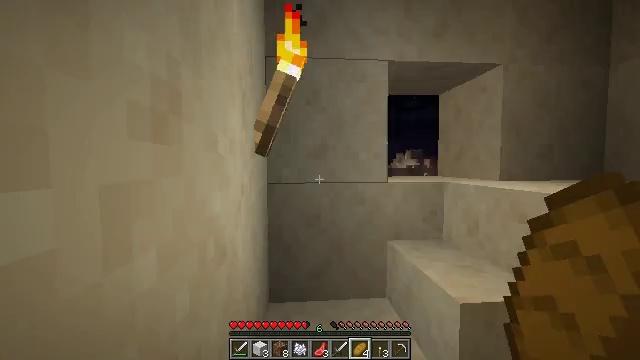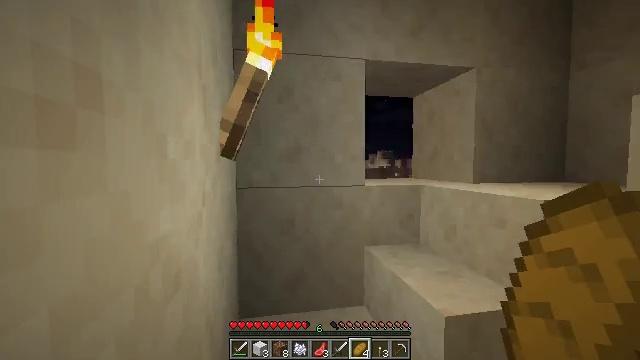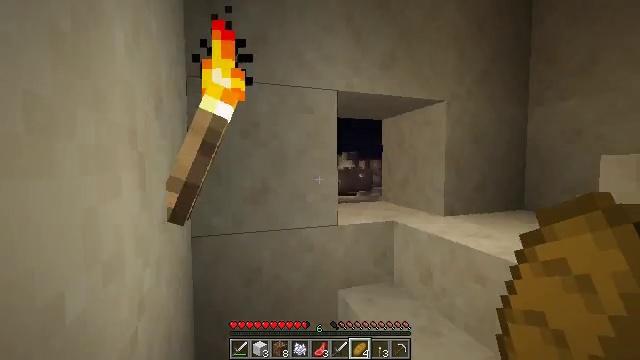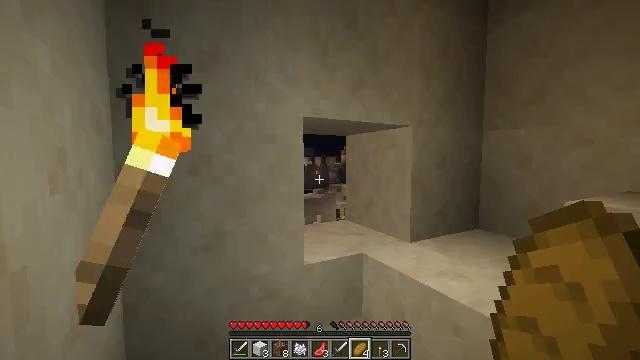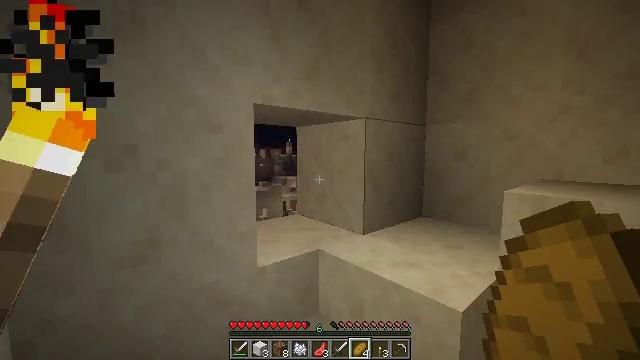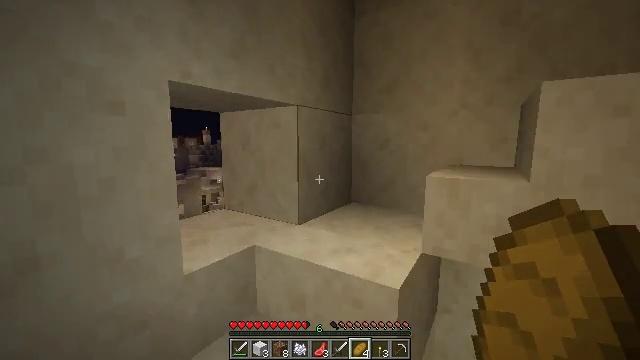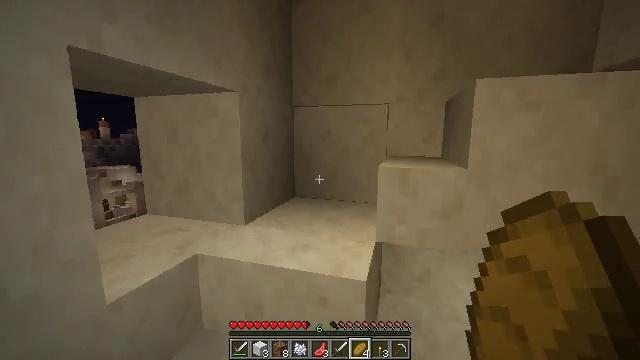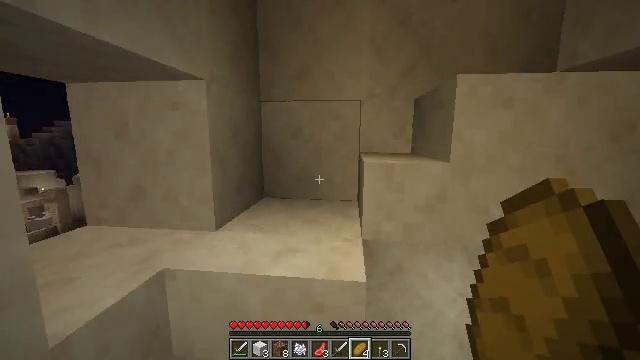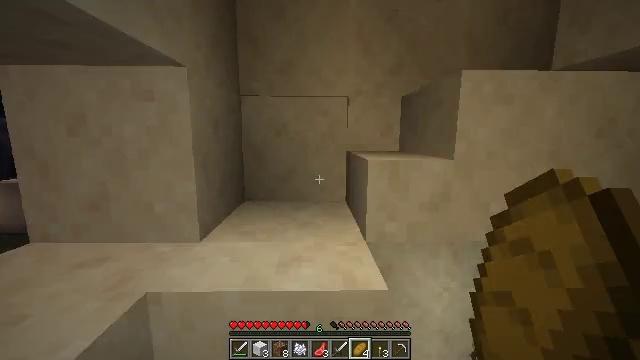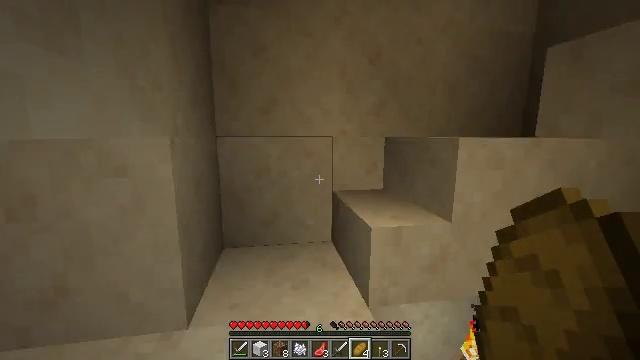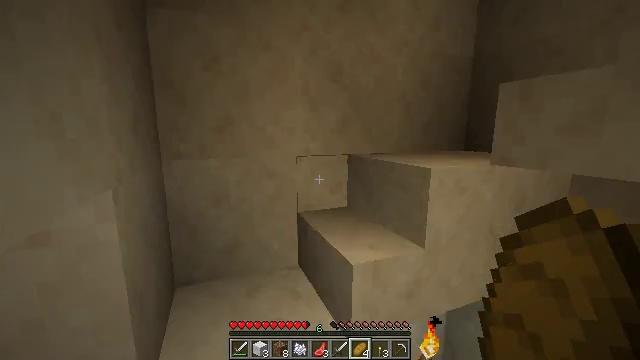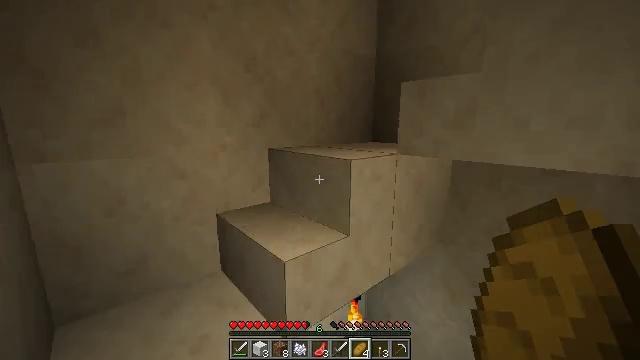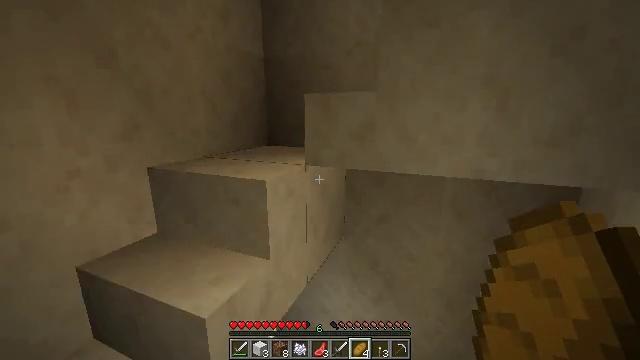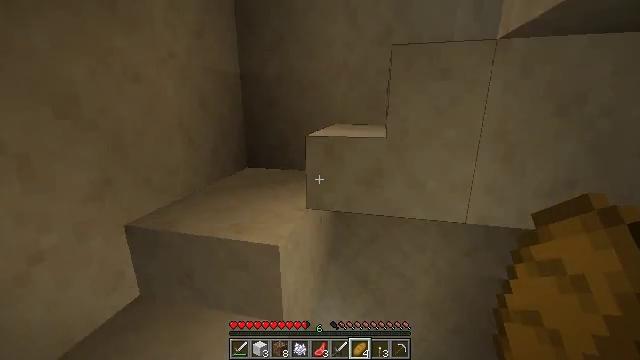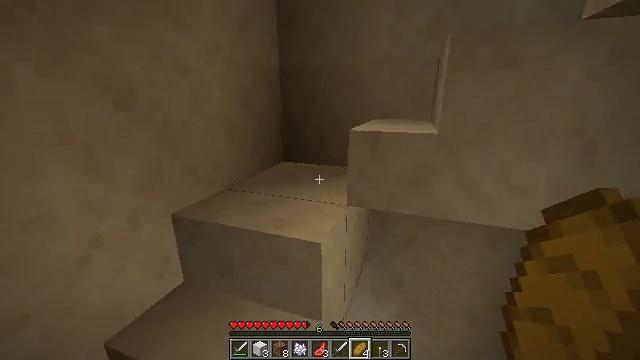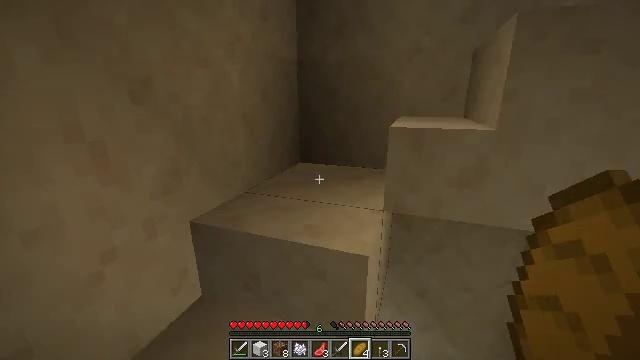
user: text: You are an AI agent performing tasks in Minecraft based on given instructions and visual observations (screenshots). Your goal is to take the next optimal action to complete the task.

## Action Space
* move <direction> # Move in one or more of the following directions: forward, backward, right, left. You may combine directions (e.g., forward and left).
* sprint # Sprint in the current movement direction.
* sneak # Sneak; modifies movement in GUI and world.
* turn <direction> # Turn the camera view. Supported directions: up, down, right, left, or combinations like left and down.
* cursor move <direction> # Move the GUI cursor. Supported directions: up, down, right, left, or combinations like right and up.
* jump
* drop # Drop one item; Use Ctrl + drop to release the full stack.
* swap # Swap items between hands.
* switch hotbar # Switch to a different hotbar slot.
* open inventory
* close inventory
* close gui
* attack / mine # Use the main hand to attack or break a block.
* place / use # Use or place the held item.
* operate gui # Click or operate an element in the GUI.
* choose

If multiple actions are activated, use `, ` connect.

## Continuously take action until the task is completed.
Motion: motion action
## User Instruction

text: Gather the green bed.
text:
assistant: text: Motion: move forward and move left, turn right
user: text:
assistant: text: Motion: move forward and move left, turn right
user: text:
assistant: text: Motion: move forward and move left, turn right
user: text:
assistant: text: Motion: move forward and move left, turn right and down
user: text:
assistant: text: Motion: move forward and move left, turn right and down
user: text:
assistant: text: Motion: move forward and move left, turn right and down
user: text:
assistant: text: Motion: move forward and move left, turn right
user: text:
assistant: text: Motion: move forward and move left, turn right
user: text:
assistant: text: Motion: move forward and move left, turn right
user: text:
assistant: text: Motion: move forward and move left, turn right
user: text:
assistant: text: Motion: move forward and move left, turn right and down
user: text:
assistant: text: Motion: move forward and move left, turn right and down
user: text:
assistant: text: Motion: move forward and move left, turn right and down
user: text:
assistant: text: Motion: move forward and move left, turn left and down
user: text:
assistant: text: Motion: move forward and move left
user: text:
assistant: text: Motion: move forward and move left
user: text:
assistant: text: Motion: move forward and move left
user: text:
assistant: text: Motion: move forward and move left
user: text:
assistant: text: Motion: move forward and move left
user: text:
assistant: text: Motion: move forward and move left, turn right and up
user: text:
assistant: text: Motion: move forward and move left, turn right and up
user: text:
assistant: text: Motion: move forward and move left, turn right
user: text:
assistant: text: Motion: move forward and move left, turn right
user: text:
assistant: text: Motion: move forward and move left
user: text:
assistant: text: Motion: move forward and move left
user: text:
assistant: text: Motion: move forward and move left
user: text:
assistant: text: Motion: move forward and move left
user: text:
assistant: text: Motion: move forward and move left, turn right
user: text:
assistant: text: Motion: move forward and move left, turn right and up
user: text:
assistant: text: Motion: move forward and move left, turn right and up